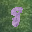
Label: 8